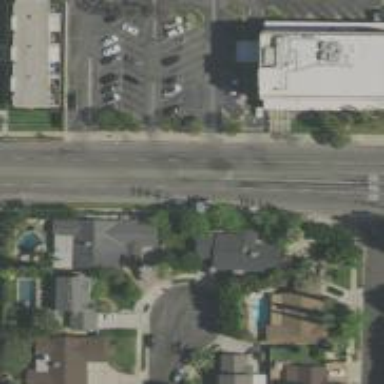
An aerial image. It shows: Secondary road with separate asphalt sidewalks.